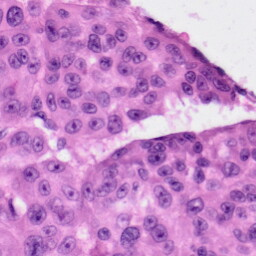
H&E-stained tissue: Skin